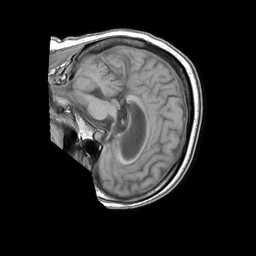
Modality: T1w
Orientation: sagittal
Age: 62
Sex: female
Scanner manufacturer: philips
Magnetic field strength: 1.5 T
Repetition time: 0.1825 s
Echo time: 0.001891 s